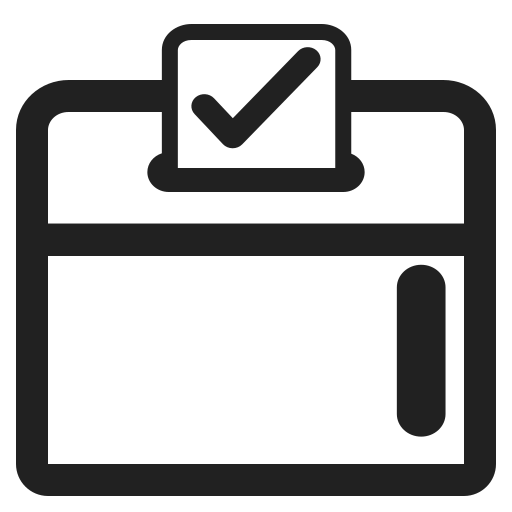
ballot box with ballot high contrast